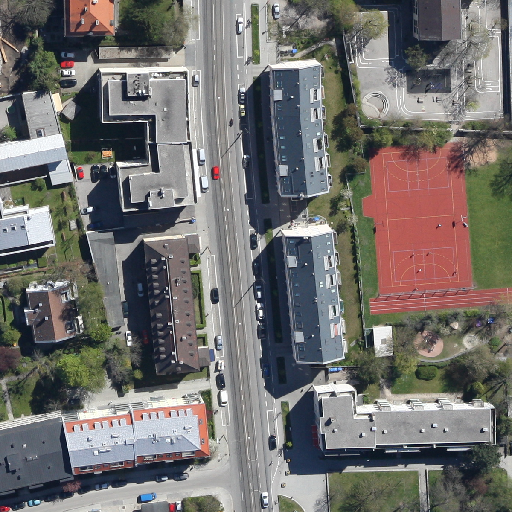
Referring expression: van